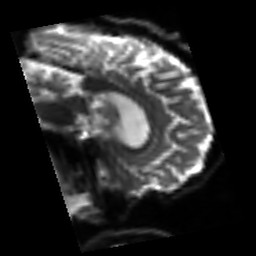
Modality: sbref
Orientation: sagittal
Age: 75
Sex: male
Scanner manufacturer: siemens
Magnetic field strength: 3 T
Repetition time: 3.2 s
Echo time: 0.081 s